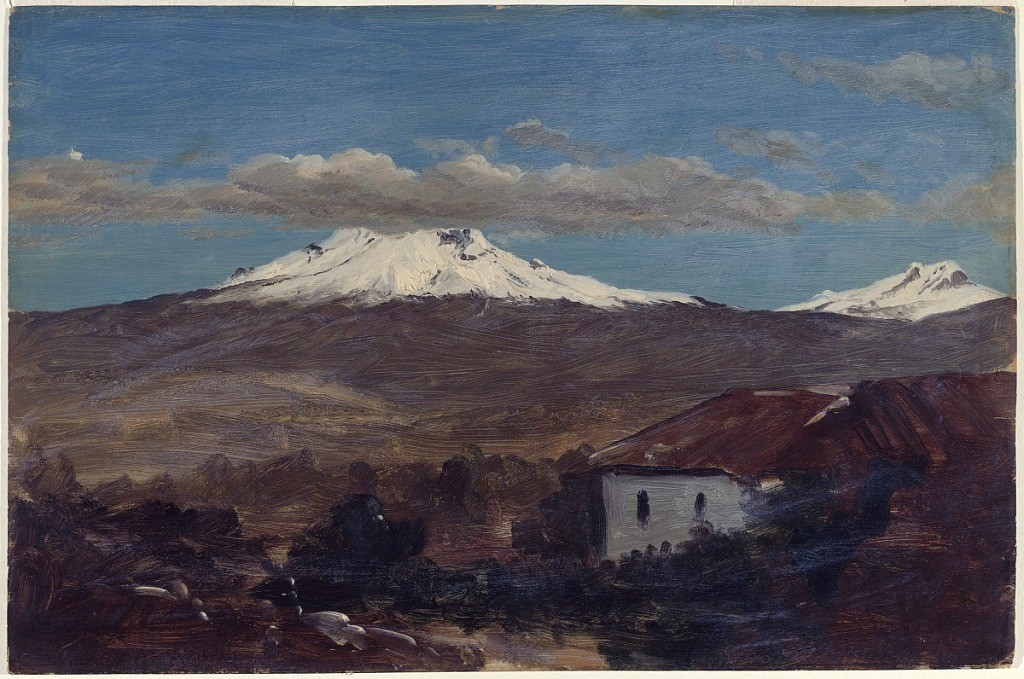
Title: Chimborazo and Carihuairazo from Riobamba, Ecuador
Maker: Frederic Edwin Church, American, 1826–1900
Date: May–August 1857
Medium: Oil and graphite on tan paperboard
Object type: Drawing
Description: Landscape sketch showing a view of the volcanoes Chimborazo and Carihuairazo from the city of Riobamba, Ecuador. In the foreground, a house is nestled among green vegetation at right while other foliage and terrain is loosely rendered at left. The middle distance is an indistinct expanse of brown terrain. In the background at center, the snow-capped Chimborazo looms over the landscape as its rugged peak is crowned in a bank of clouds. In the distance at right, the similarly snow-capped volcano known as Carihuairazo is prominently visible. The sky above is a rich, saturated shade of greenish blue.